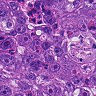
Metastatic tissue present: yes